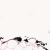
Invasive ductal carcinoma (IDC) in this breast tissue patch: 0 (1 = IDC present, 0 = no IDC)